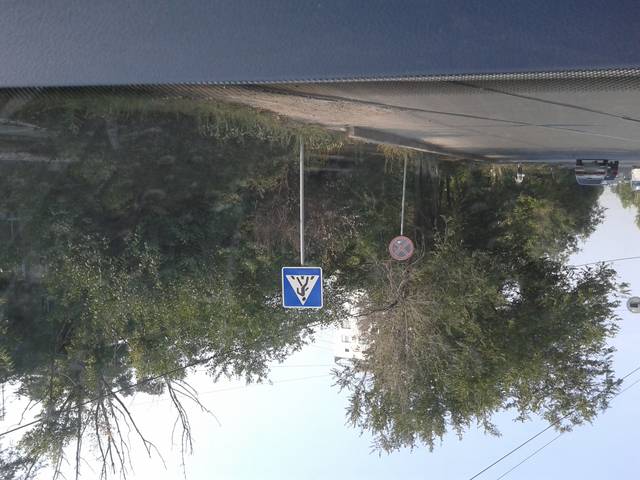
Region: Russia
Coordinates: 48.76, 44.479